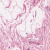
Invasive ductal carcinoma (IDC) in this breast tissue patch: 0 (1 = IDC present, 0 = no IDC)